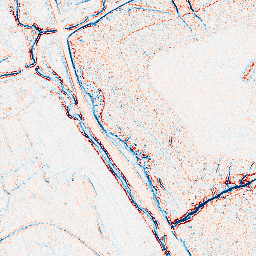
Category: edge_preserving
Decomposition family: bilateral
Decomposition parameters: d: 5
sigma_color: 50
sigma_space: 150
Upsampling method: quintic
Upsampling parameters: scale: 2
Upsampling scale: 2